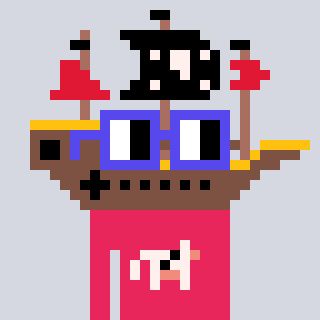
a pixel art character with square blue glasses, a pirateship-shaped head and a redpinkish-colored body on a cool background